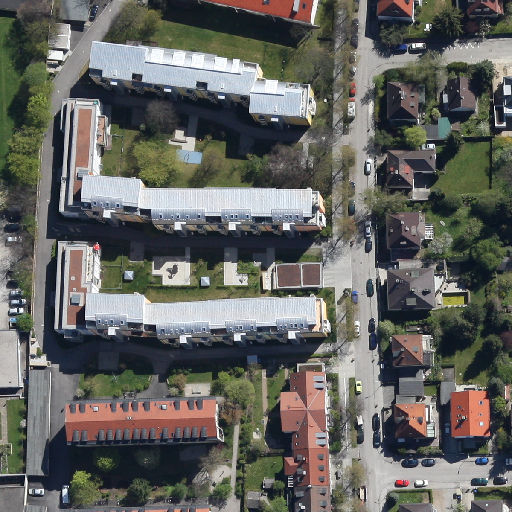
Referring expression: vehicle driving on the road